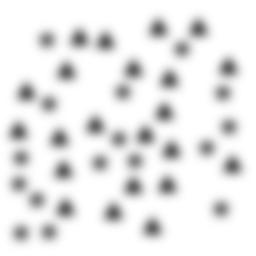
Squares: 0
Triangles: 22
Stars: 16
Total shapes: 38